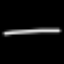
Label: line